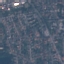
Land use / land cover: Residential